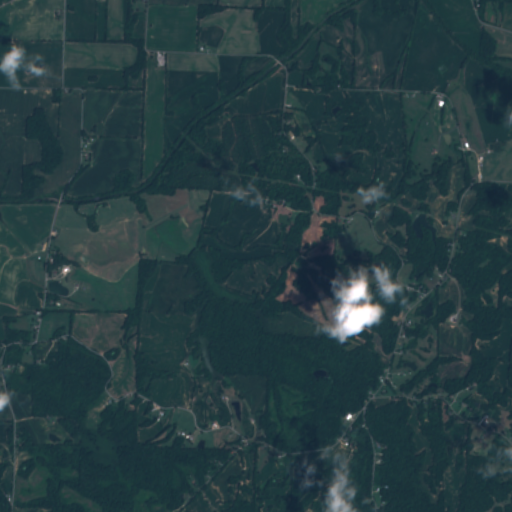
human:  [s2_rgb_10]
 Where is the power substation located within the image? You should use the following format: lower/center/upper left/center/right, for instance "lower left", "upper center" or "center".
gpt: The power substation is located in the upper left of the image.
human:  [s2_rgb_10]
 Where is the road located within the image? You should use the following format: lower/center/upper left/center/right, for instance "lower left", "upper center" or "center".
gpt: There is no road in the image.